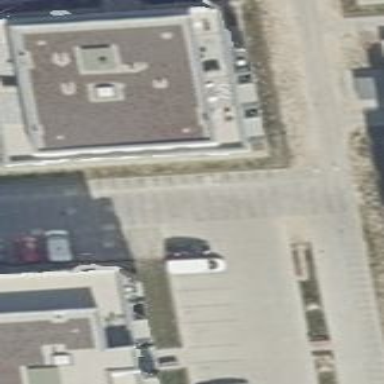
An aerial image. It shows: Building with apartments and flat roof.